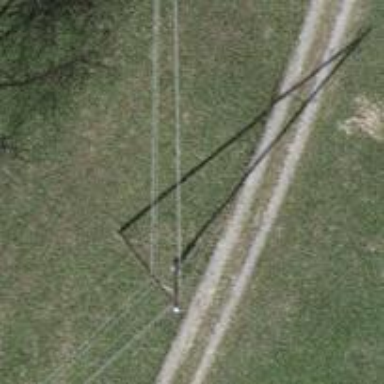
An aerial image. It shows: Power pole.